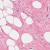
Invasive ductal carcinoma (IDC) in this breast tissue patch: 0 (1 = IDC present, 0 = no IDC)